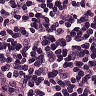
Metastatic tissue present: no